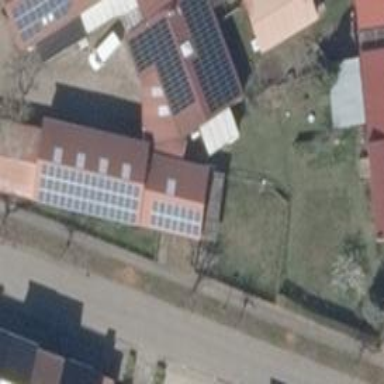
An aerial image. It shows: Small solar photovoltaic panel used as generator to produce electricity.